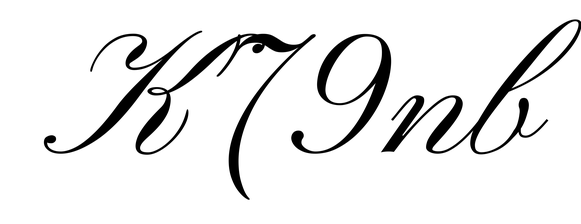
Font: PinyonScript-Regular